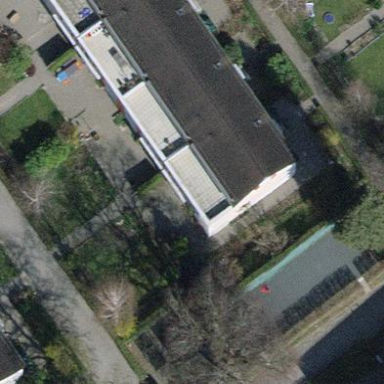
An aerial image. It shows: Terrace building.